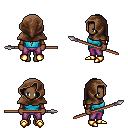
a pixel art fantasy rpg character, female body template, human, dark skin, teal sleeveless shirt, magenta pants, blonde ponytail hairstyle, cloth hood, cloth bracers, gold boots, spear, four views (front, back, left, right), 2x2 character sprite sheet, small pixel art, hard edges, no anti-aliasing